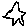
Label: star